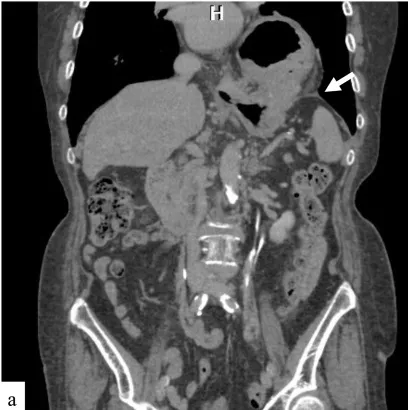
Preoperative images of the Bochdalek hernia. . CT reveals herniation of the gastric corpus through the left posterior diaphragm (white arrow) in a coronal view.
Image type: radiology (ct)